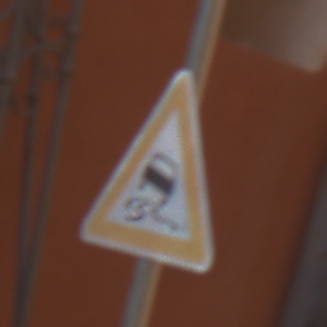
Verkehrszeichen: SchleuderOderRutschgefahr
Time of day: MorningAfternoon
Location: Outdoor (Urban)
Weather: Clear
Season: NotSpecified
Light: Natural